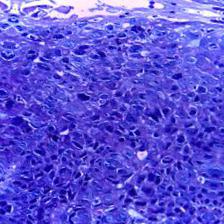
Diagnosis: OSCC